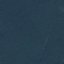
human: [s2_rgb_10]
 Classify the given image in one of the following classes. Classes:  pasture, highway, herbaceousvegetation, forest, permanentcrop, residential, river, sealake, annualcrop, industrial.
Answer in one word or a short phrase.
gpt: Forest